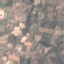
Land use / land cover: PermanentCrop